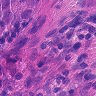
Metastatic tissue present: yes